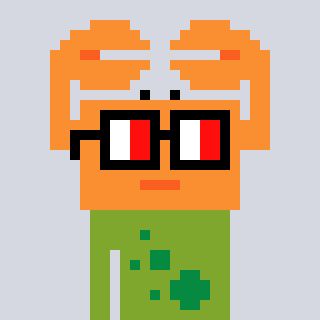
a pixel art character with square glasses with black frames and red eyes, a crab-shaped head and a slimegreen-colored body on a cool background